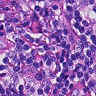
Metastatic tissue present: no